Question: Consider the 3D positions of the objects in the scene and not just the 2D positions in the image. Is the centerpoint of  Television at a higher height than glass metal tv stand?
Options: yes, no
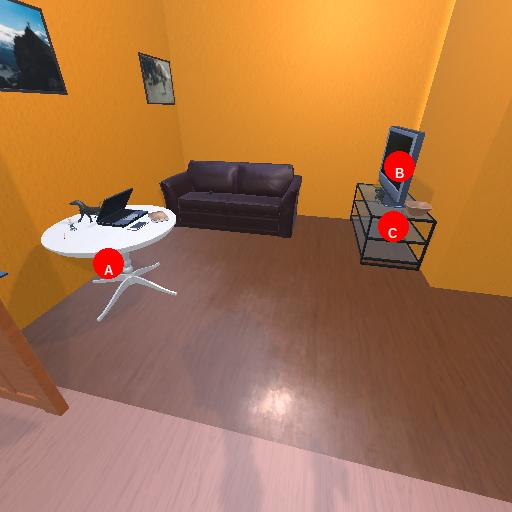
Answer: yes